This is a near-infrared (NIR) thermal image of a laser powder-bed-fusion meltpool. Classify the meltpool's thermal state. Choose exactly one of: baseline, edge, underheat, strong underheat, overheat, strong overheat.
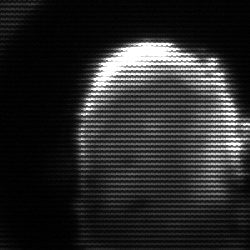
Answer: baseline